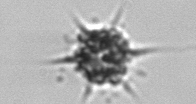
Label: Dictyocha